Question: I'm trying to make a graphic that will show three things side-by-side. First is to show change in the individual over time. Next is to show change in their peer group over time. Last is to show change in the overall population over time.
I have four time points on each observation. What I'd like to see is two sets of boxplots next to each other, one for the peer group and one for the population. Overlaid on each of these would the datapoints for a given individual. Each set would show data at time1, time2, time3, and time4. The overlayed points would convey where the individuals had been at each time, so the information can be conveyed in two sets of boxplots.
Here is code to simulate the sort of data I am working with, and my ineffective attempt at creating my plot.
'''
peer <- c(rep(1, 15), rep(2, 41))
year <- rep(c(1, 2), 28)
pct <- rep(1:8, 7)
dat <- data.frame(cbind(peer, year, pct))
ggplot(dat, aes(peer==1, pct)) + geom_boxplot() + facet_grid(. ~ year)
'''
I don't think my 'ggplot' approach is even close to correct. Please help!
Here's a sketch of what I'm trying to do.

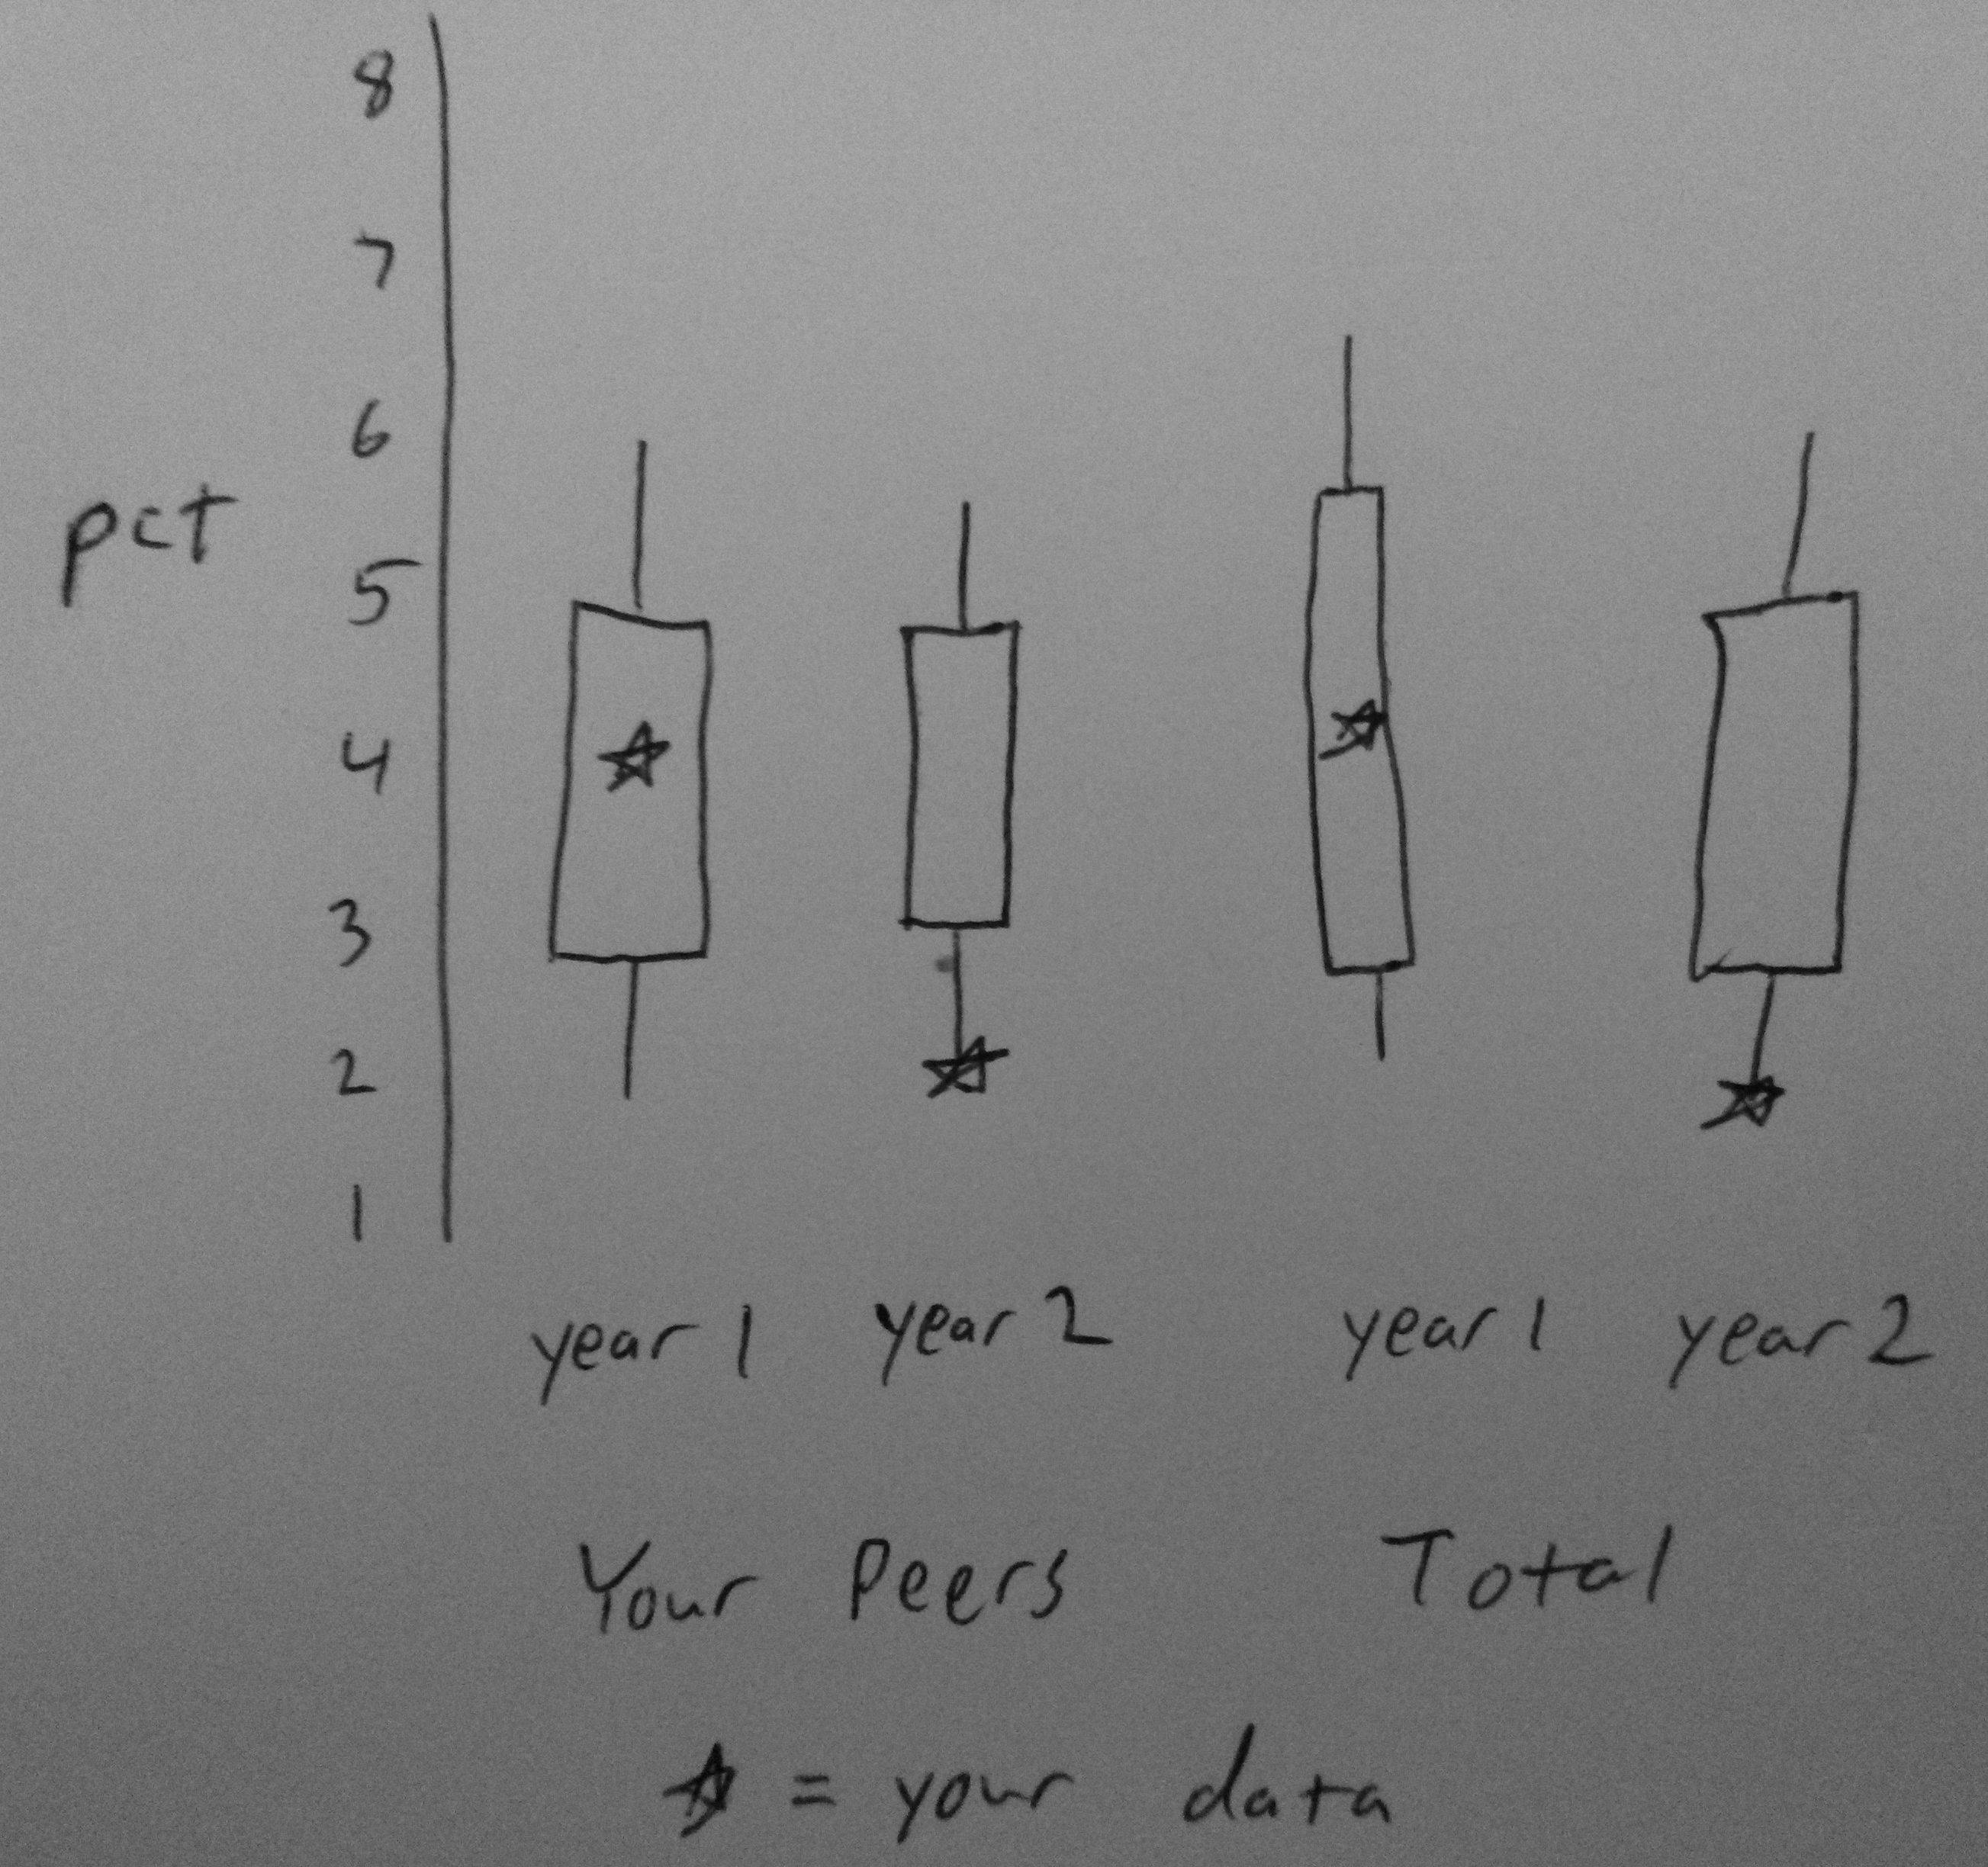
Answer: Is this close to what you had in mind? There's a boxplot for each value of 'peer' for each 'year'. I've also included the mean values for each group.
'''
# Boxplots for each combination of year and peer, with means superimposed
ggplot(dat, aes(year, pct, group=interaction(year,peer), colour=factor(peer))) +
geom_boxplot(position=position_dodge(width=0.4), width=0.4) +
stat_summary(fun.y=mean, geom="line", position=position_dodge(width=0.4),
aes(group=peer)) +
stat_summary(fun.y=mean, geom="point", position=position_dodge(width=0.4), size=4,
aes(group=peer)) +
scale_x_continuous(breaks=unique(dat$year))
'''

You can add a population boxplot, but then the plot starts to look cluttered:
'''
# Add population boxplot (not grouped by peer)
ggplot(dat, aes(year, pct, group=interaction(year,peer), colour=factor(peer))) +
geom_boxplot(aes(group=year), width=0.05, colour="grey60", fill="#FFFFFF90") +
geom_boxplot(position=position_dodge(width=0.4), width=0.2) +
stat_summary(fun.y=mean, geom="line", position=position_dodge(width=0.4),
aes(group=peer)) +
stat_summary(fun.y=mean, geom="point", position=position_dodge(width=0.4), size=4,
aes(group=peer)) +
scale_x_continuous(breaks=unique(dat$year))
'''

Based on your comment, maybe something like this:
'''
# Add an ID variable to the data
dat$id = rep(1:(nrow(dat)/2), each=2)
library(gridExtra) # For grid.arrange function
pdf("plots.pdf", 7, 5)
for (i in unique(dat$id)) {
p1 = ggplot() +
geom_boxplot(data=dat[dat$peer==unique(dat$peer[dat$id==i]),],
aes(year, pct, group=year)) +
geom_point(data=dat[dat$id==i,], aes(year, pct),
pch=8, colour="red", size=5) +
ggtitle("Your Peers")
p2 = ggplot() +
geom_boxplot(data=dat, aes(year, pct, group=year)) +
geom_point(data=dat[dat$id==i,], aes(year, pct),
pch=8, colour="red", size=5) +
ggtitle("All Participants")
grid.arrange(p1, p2, ncol=2, main=paste0("ID = ", i))
}
dev.off()
'''
Here's what the first plot looks like: